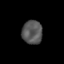
Tissue: skin
Cell type: Epithelial cells
Senescence score: 0.2704
Nuclear area (px): 471
Mean DAPI intensity: 86.951